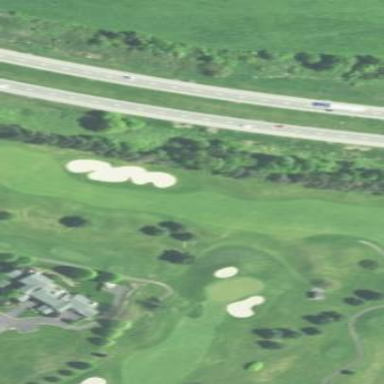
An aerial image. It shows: Golf fairway surrounded by grass.